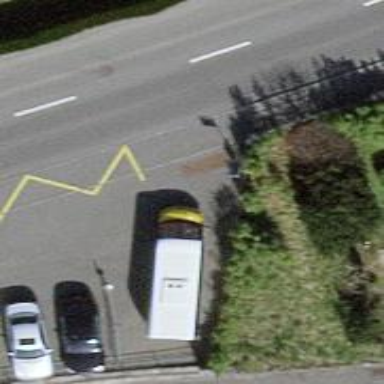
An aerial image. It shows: Platform for public transport. The platform is located by the road.